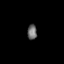
Tissue: prostate
Cell type: T cells
Senescence score: 0.7366
Nuclear area (px): 143
Mean DAPI intensity: 106.168